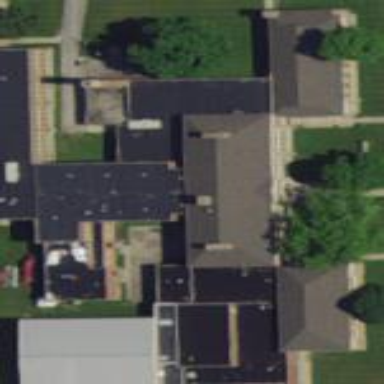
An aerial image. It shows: School building.